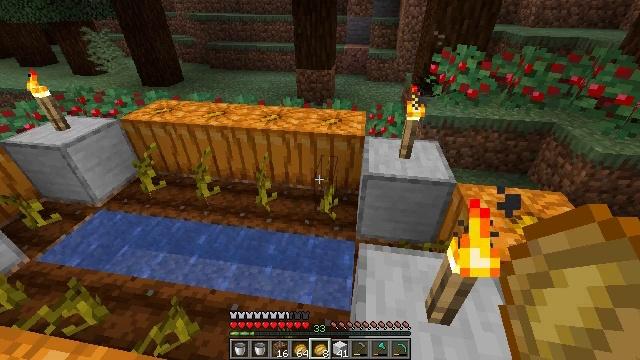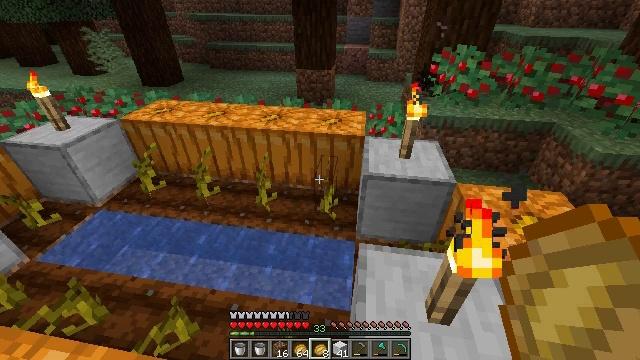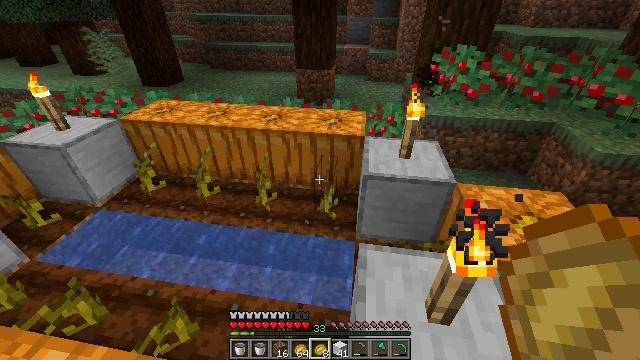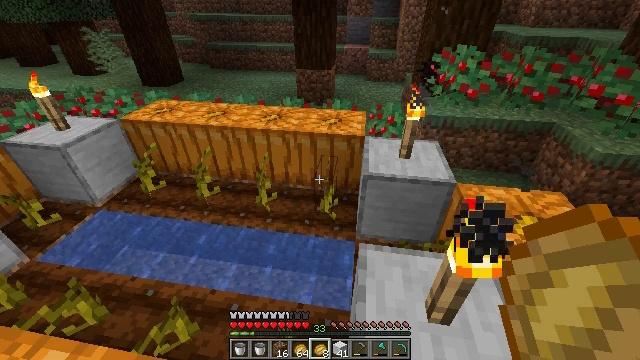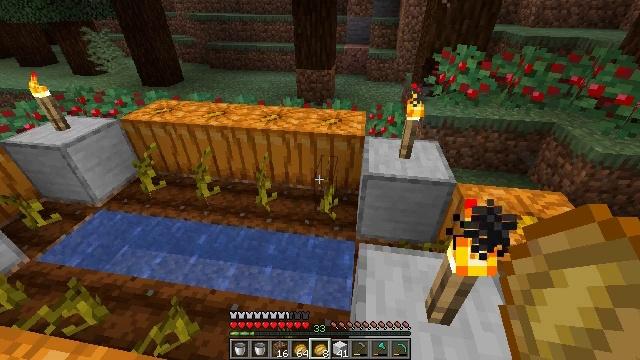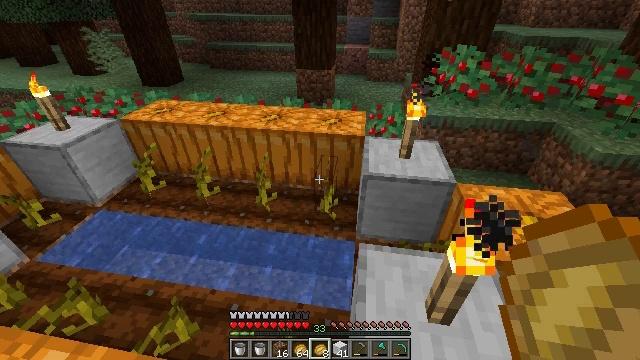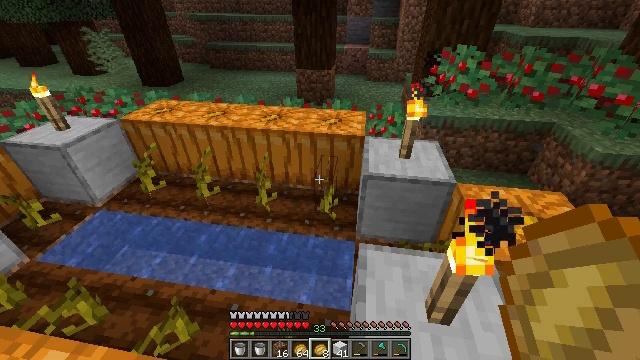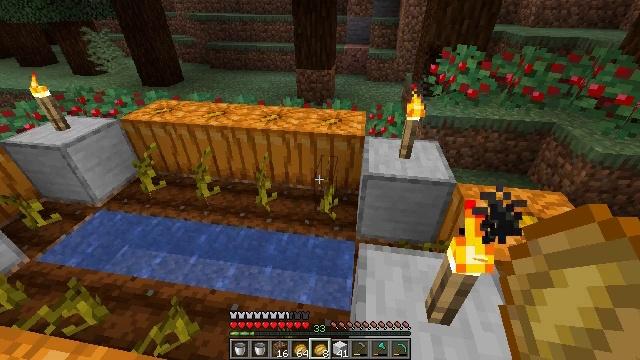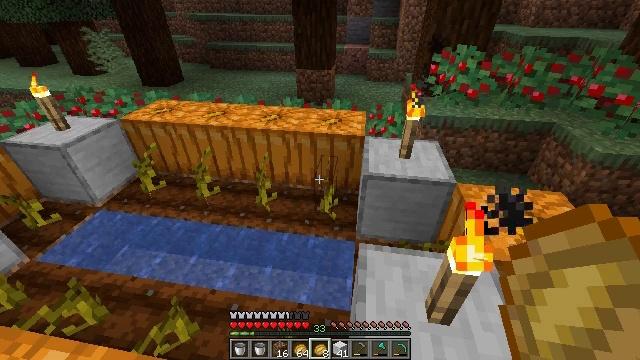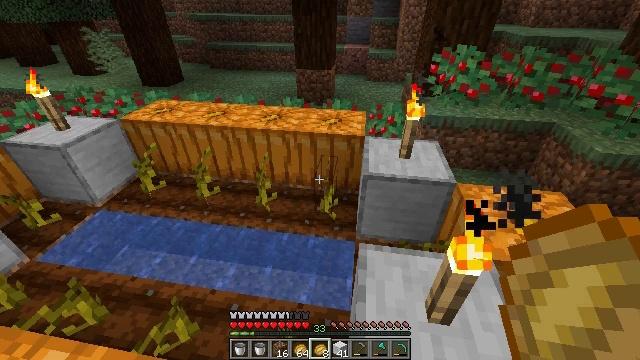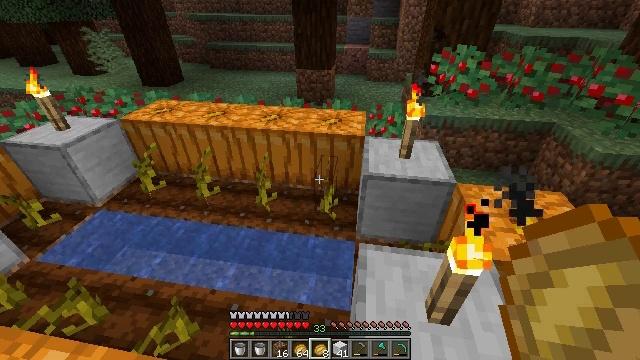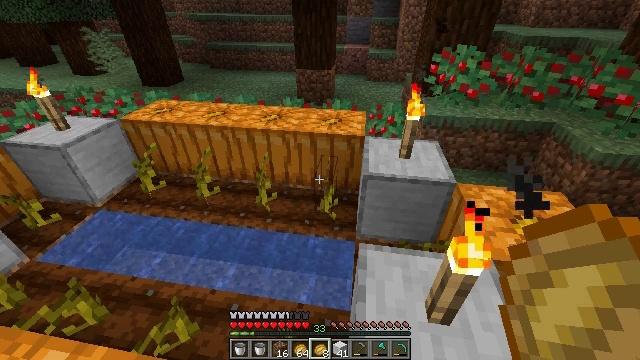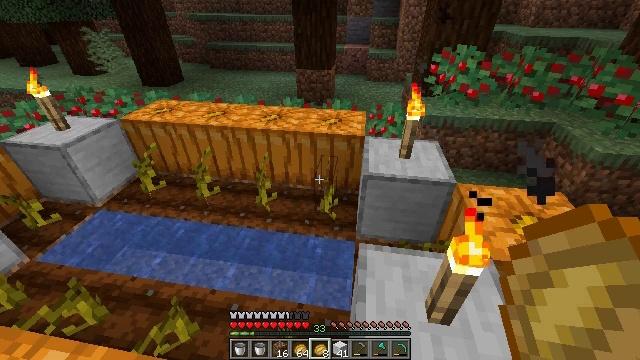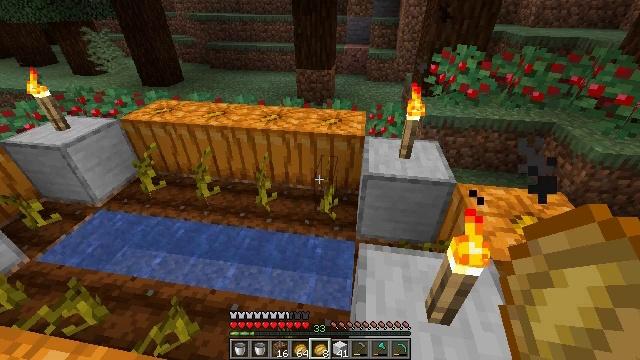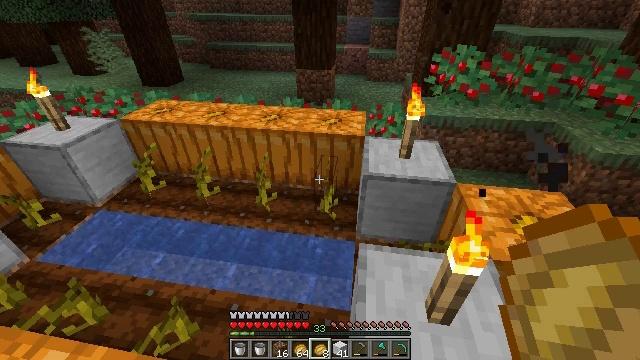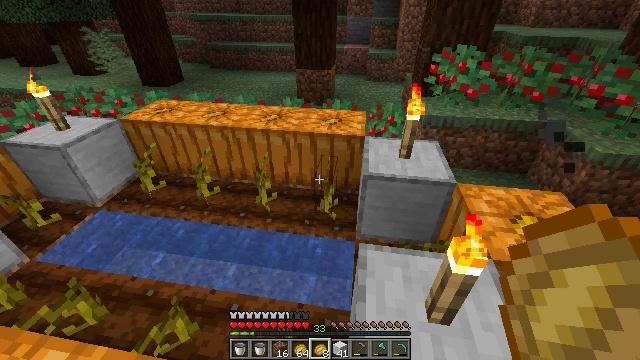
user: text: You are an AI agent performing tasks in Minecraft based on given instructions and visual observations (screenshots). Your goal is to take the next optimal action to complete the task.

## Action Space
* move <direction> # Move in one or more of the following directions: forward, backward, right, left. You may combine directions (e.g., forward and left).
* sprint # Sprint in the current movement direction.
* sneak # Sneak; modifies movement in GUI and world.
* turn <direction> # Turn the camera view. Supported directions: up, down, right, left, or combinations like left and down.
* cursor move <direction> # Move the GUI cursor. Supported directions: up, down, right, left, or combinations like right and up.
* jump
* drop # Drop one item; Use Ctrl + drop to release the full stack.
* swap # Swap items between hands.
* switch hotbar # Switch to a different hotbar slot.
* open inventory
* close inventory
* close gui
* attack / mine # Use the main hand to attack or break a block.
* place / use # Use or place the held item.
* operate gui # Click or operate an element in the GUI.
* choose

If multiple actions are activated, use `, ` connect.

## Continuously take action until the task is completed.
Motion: motion action
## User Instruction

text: Gather the pumpkin stem by mining.
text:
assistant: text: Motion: no_op
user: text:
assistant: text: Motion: no_op
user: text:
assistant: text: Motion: no_op
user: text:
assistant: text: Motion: no_op
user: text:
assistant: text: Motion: no_op
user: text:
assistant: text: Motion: no_op
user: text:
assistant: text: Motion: no_op
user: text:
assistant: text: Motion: no_op
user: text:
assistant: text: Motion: no_op
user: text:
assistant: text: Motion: no_op
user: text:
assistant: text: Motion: no_op
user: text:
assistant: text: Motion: no_op
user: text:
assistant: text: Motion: no_op
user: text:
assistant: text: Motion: no_op
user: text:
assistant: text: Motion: no_op
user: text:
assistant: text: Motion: no_op
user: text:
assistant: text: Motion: no_op
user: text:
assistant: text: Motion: no_op
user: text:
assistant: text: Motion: no_op
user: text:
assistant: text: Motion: no_op
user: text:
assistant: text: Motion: no_op
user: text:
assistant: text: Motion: no_op
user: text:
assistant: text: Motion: no_op
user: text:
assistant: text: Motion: no_op
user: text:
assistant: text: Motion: no_op
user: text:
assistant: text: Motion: no_op
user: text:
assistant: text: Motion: no_op
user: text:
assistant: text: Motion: no_op
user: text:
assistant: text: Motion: no_op
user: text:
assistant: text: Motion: no_op